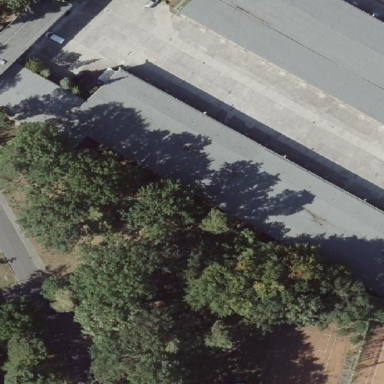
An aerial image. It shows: Group of garages.